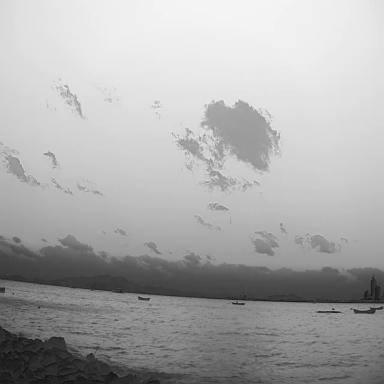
There are four bulk_carriers in the infrared image.